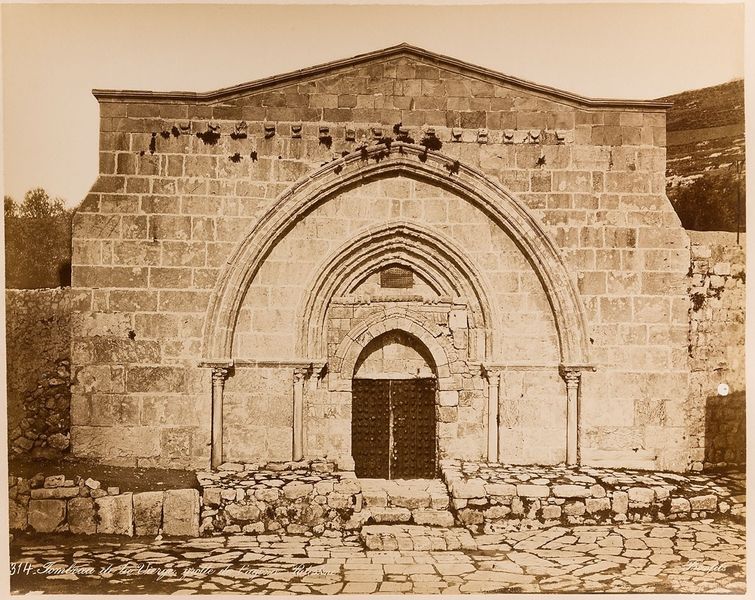
Titel: 314. Tombeau de la Vierge, grotte de l&#x2019;agonie, Palestine
Künstler: Félix Bonfils
Standort: Hamburg
Institution: Museum für Kunst und Gewerbe Hamburg
Schlagwörter: fassade, foto, fotografie, photographie, photo, karton, grab, albumin, lichtbild, reisefotografie, historische, schwarzweißpositivverfahren, silbersalzverfahren, schwarzweißfotografie, gebäude, örtlichkeit, straße, stätte, grabstätte, reisephotographie, albuminpapier, pilgerstätte, mariengrab